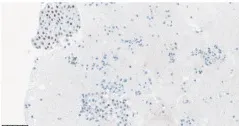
Positive staining of P63.
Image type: pathology (immunostaining)